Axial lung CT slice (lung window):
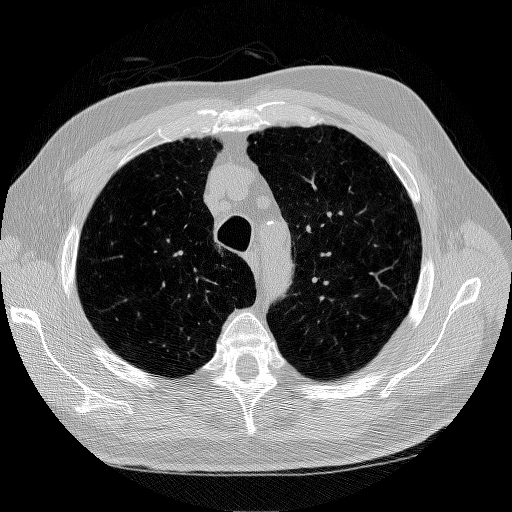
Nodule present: no